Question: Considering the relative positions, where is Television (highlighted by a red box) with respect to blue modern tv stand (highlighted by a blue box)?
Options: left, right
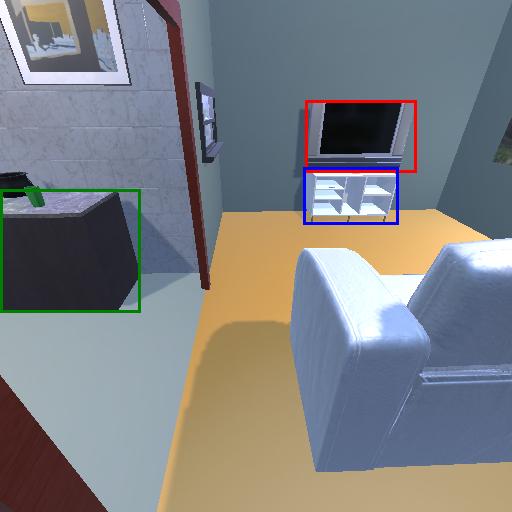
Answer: left